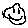
Label: smiley face